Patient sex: F
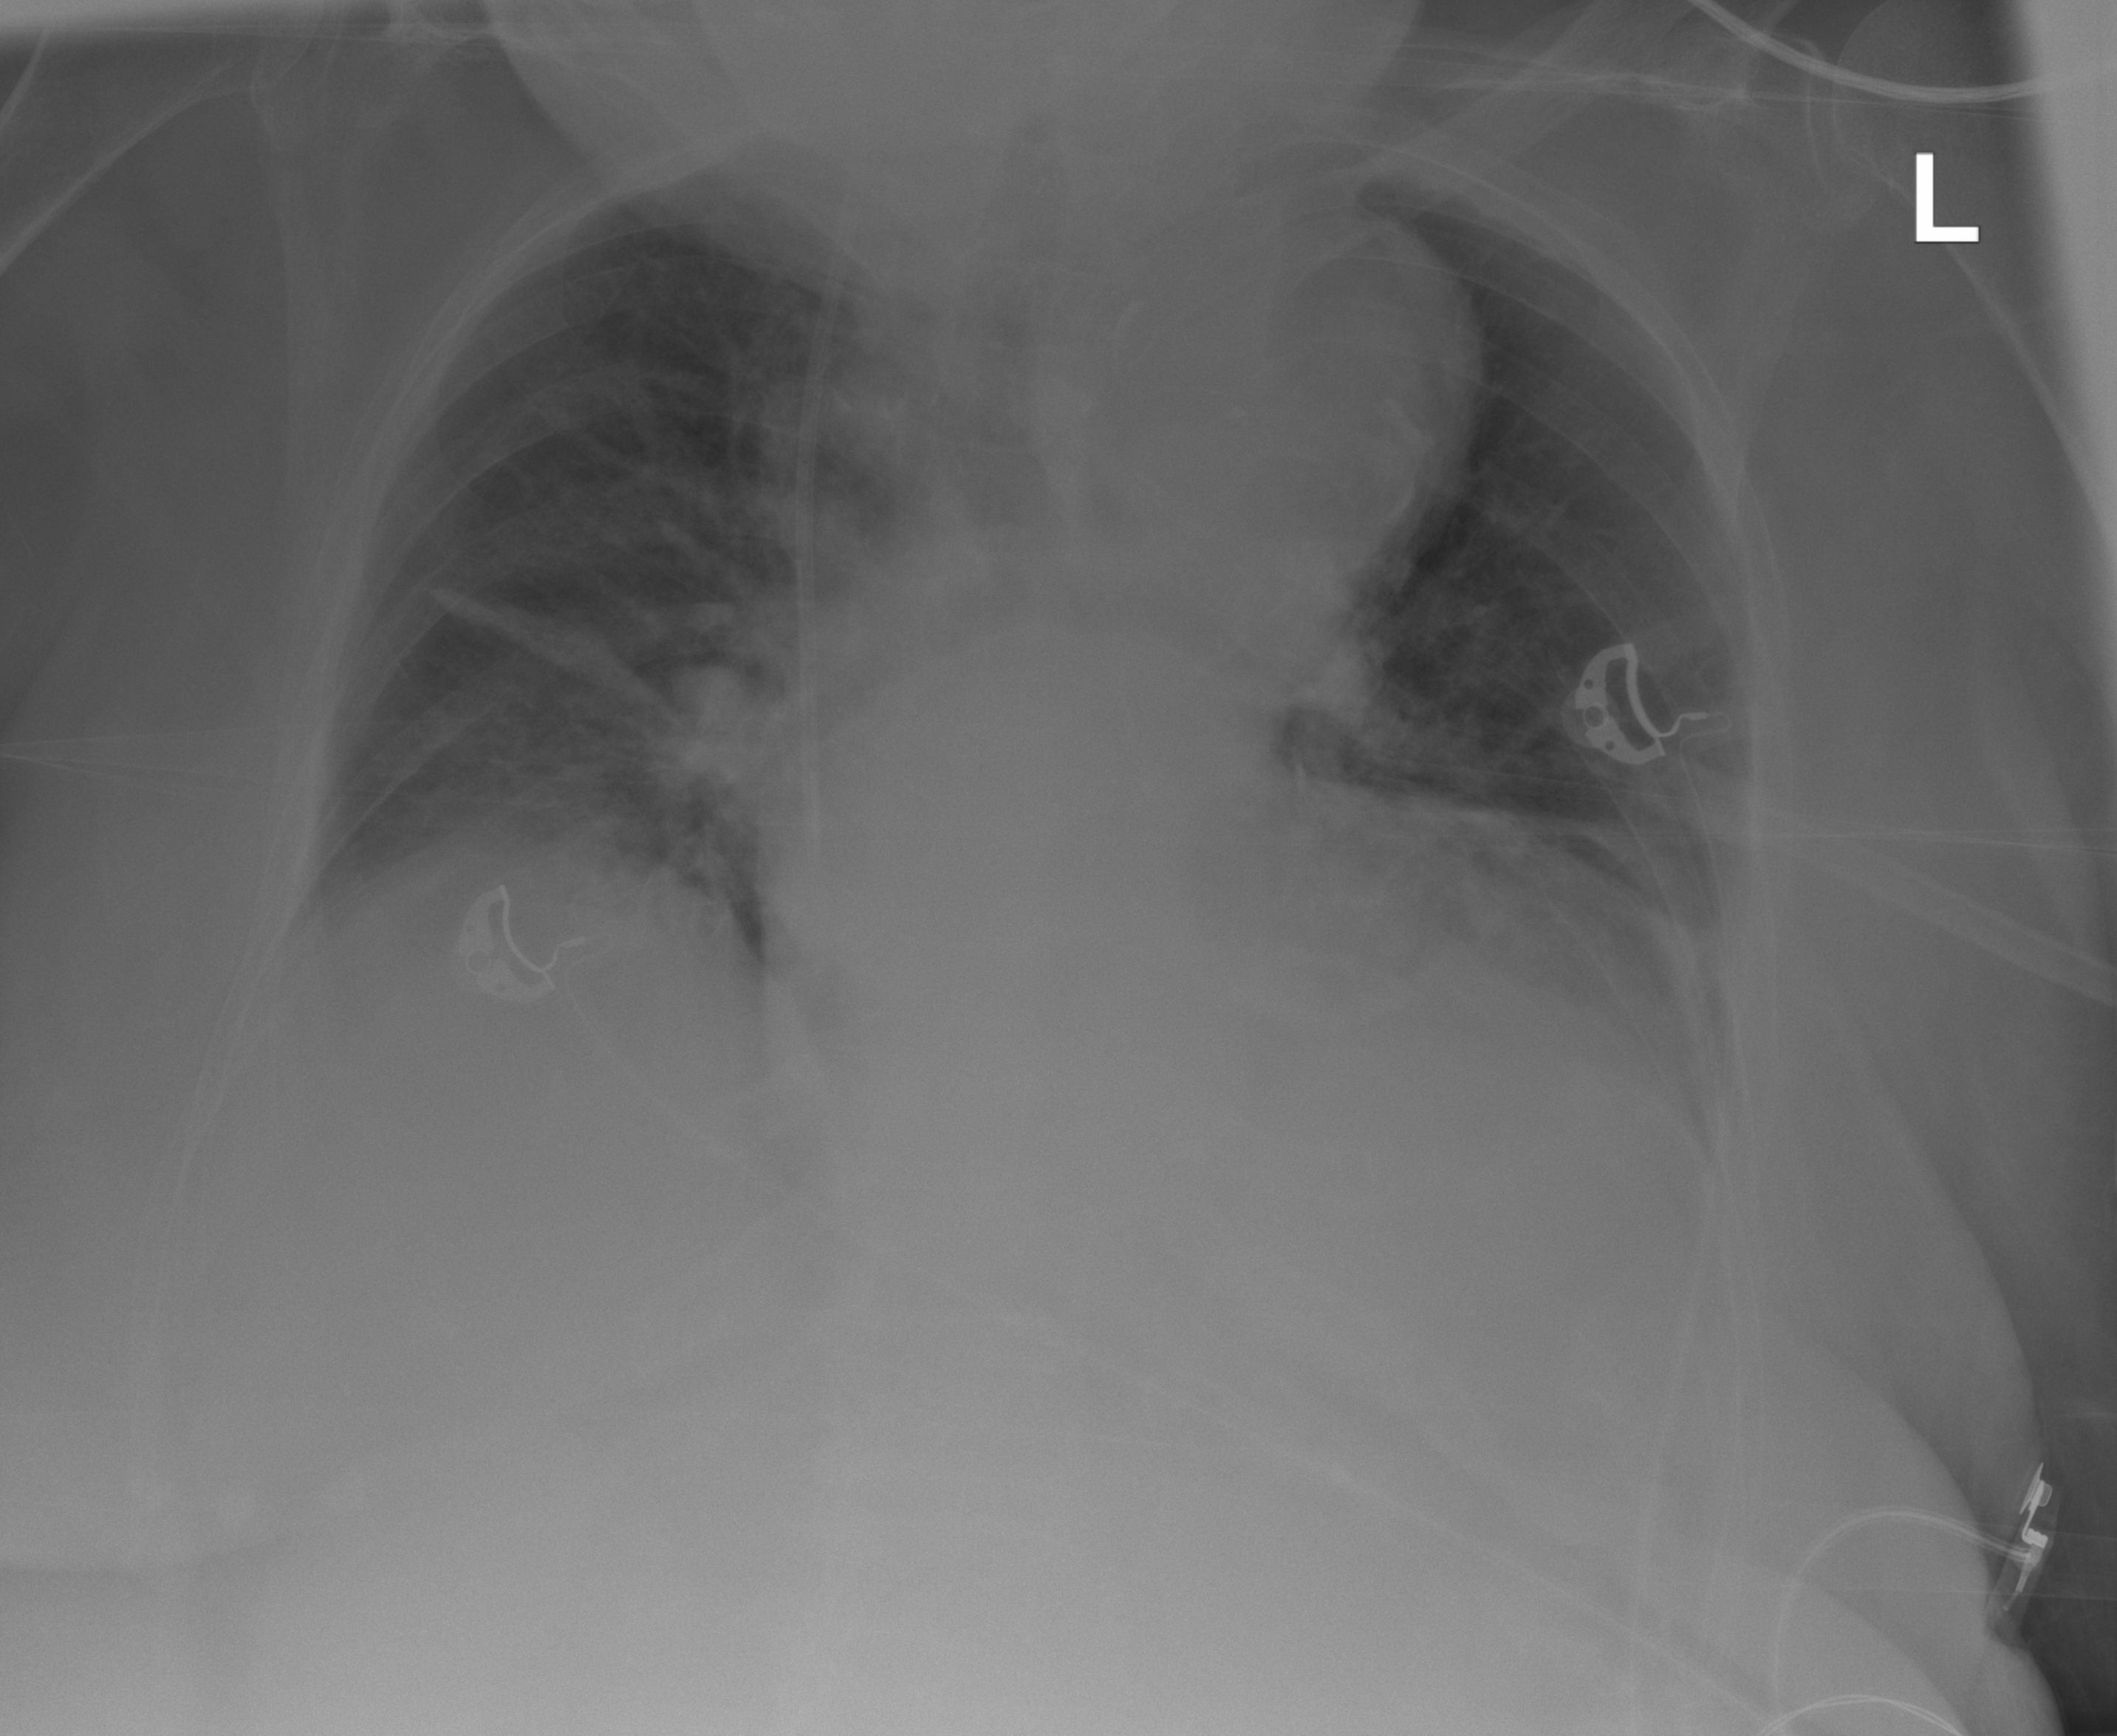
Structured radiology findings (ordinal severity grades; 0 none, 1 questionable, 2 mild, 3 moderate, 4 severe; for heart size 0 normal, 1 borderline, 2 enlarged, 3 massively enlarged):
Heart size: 2
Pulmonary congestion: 2
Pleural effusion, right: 2
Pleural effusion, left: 2
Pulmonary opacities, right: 1
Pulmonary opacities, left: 0
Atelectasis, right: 2
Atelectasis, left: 2